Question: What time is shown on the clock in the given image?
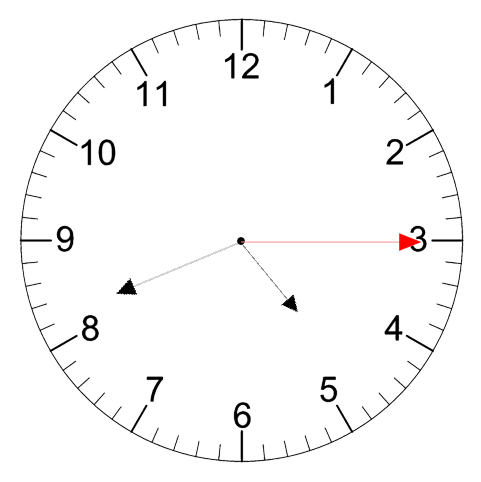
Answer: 04:41:15